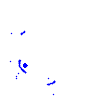
Particle: pion